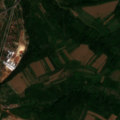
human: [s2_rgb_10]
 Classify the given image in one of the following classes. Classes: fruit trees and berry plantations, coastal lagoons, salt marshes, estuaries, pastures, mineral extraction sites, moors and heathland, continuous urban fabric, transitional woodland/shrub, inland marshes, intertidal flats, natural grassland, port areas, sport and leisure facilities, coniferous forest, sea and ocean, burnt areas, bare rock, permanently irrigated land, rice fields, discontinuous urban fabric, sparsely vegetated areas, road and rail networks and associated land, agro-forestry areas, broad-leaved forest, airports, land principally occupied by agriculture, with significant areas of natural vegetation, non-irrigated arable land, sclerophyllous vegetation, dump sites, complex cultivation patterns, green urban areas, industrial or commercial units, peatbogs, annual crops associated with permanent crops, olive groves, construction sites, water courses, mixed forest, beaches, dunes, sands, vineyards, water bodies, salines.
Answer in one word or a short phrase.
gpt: discontinuous urban fabric, non-irrigated arable land, complex cultivation patterns, land principally occupied by agriculture, with significant areas of natural vegetation, broad-leaved forest